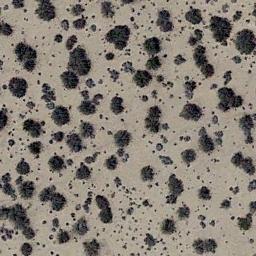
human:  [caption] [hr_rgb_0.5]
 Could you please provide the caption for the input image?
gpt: The chaparral is consist of some bushes on the white desert .

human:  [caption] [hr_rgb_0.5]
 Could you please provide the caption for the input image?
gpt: There are clusters of lush trees in the desert .

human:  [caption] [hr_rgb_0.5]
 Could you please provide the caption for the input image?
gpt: Some disconnected chaparrals of different sizes grow in the desert .

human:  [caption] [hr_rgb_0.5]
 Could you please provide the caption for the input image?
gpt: Chaparral is evenly distributed on the sand .

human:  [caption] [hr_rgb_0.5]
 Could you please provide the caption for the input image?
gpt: The chaparral is scattered and sparse .